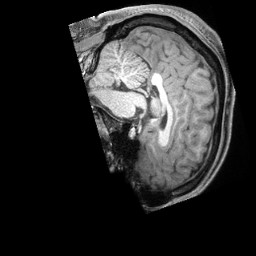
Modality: T1w
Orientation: sagittal
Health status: healthy
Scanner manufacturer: siemens
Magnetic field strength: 3 T
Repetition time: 2.4 s
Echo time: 0.00201 s